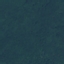
Land use / land cover: Forest